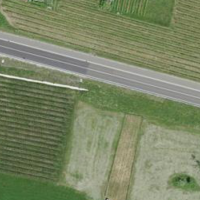
EUNIS habitat code: 25
Species observed at this site:
Tettigonia viridissima
Oecanthus pellucens
Phaneroptera nana
Chorthippus brunneus
Chorthippus biguttulus
Roeseliana roeselii